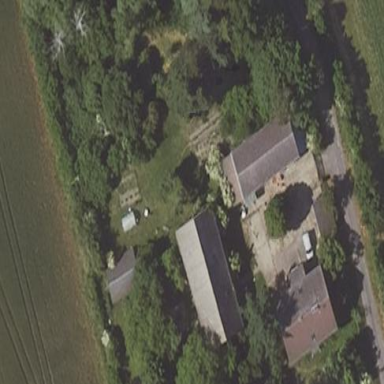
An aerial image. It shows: Farmyard area.